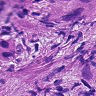
Metastatic tissue present: yes